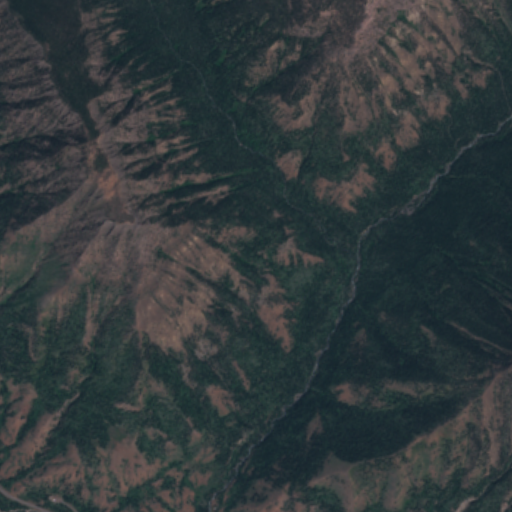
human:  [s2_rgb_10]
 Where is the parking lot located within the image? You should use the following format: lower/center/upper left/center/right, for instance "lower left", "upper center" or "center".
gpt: The parking lot is located in the lower left of the image.
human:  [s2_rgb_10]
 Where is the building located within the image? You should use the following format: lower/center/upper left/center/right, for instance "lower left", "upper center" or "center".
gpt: The building is located in the lower center of the image.
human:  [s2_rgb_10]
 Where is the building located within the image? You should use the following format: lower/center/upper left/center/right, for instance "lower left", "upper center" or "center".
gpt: The building is located in the lower center of the image.
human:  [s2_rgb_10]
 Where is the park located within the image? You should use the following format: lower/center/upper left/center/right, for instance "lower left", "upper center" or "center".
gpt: There is no park in the image.